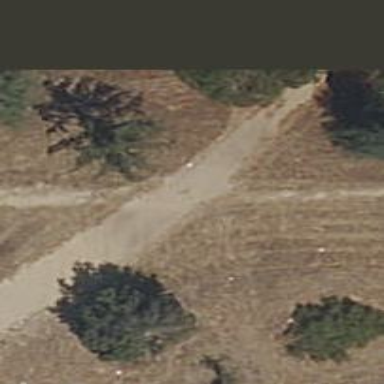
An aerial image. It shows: Dirt path.